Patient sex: M
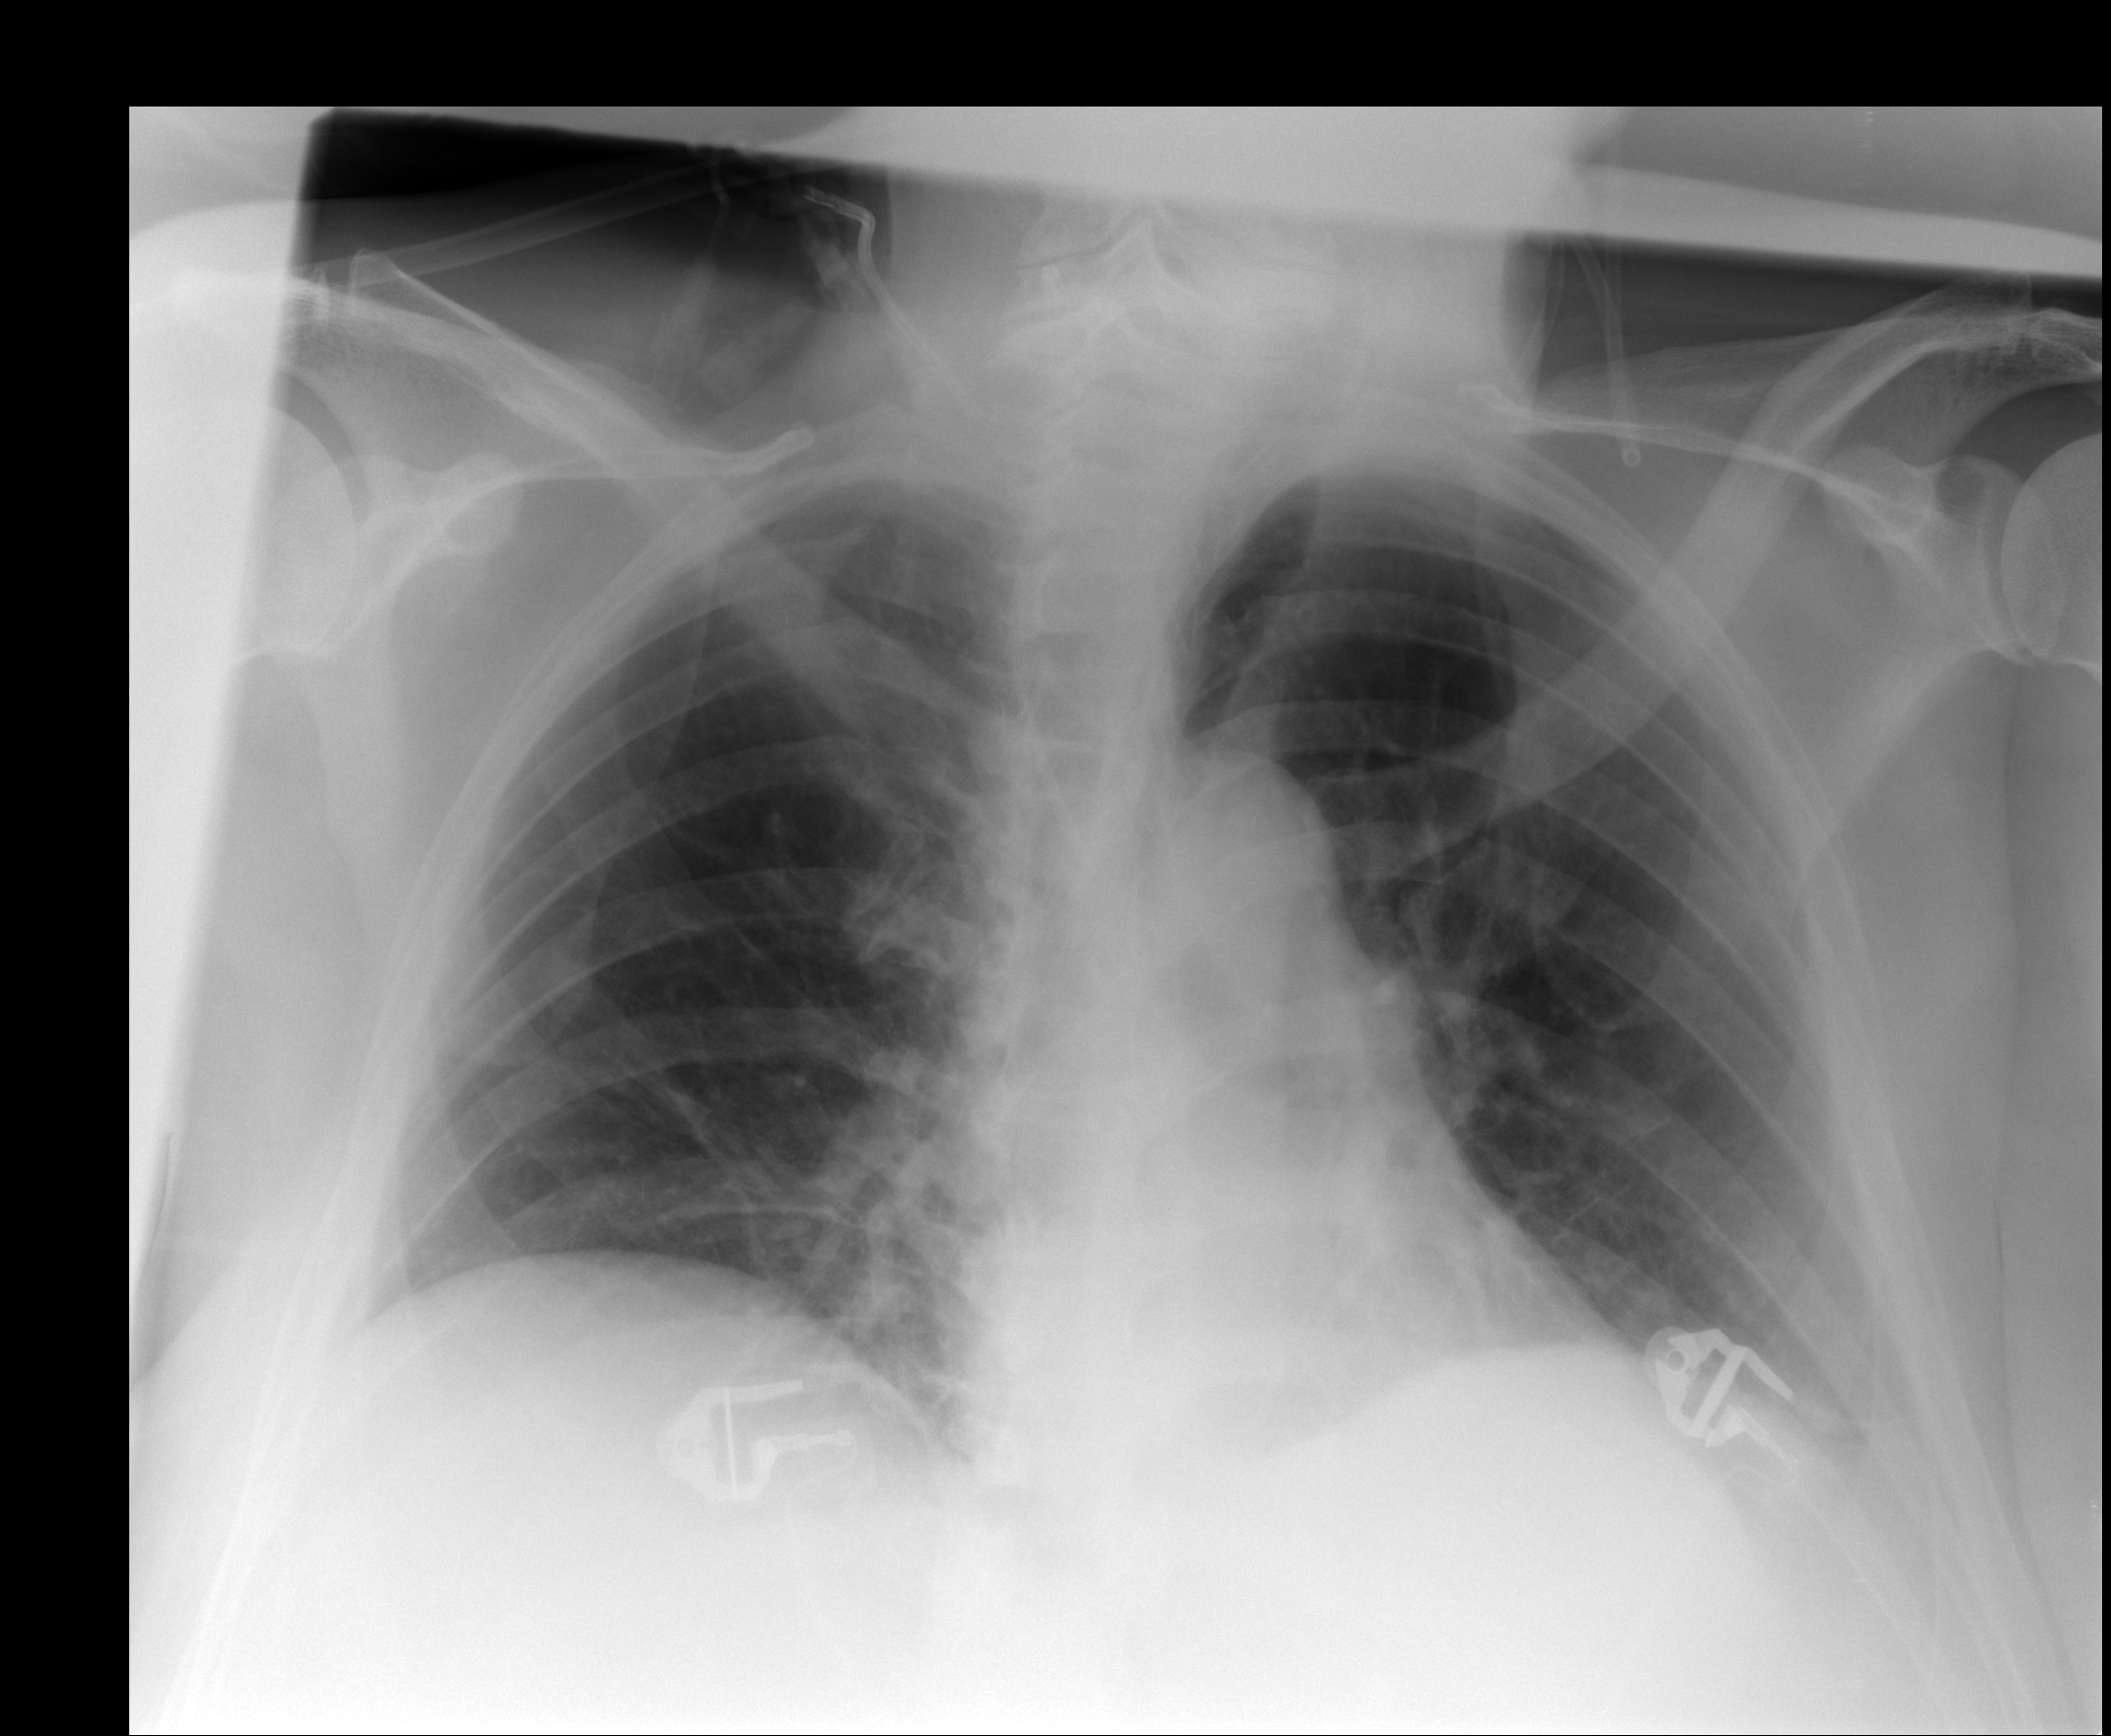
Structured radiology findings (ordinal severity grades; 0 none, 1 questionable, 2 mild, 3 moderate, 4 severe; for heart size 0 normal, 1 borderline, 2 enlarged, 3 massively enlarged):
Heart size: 0
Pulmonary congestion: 0
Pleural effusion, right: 0
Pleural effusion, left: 2
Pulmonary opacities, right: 0
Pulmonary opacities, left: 0
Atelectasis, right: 0
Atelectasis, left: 0